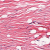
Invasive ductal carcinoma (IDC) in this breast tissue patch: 0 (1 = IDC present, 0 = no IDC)